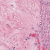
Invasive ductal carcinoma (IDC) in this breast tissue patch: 0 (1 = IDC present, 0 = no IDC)